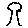
Label: tree